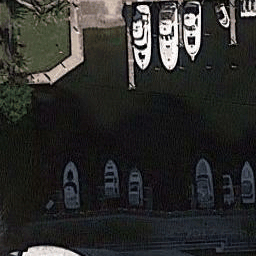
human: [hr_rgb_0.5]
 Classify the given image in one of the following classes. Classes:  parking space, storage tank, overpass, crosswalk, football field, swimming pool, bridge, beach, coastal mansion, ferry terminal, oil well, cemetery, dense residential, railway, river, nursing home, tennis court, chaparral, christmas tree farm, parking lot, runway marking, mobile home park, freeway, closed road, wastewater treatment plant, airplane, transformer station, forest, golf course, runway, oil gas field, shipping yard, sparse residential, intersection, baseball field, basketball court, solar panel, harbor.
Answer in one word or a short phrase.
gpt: harbor